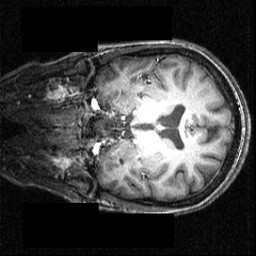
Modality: T1w
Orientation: coronal
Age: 16
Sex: female
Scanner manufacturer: siemens
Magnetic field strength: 3.951 T
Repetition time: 1.5 s
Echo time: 0.00335 s